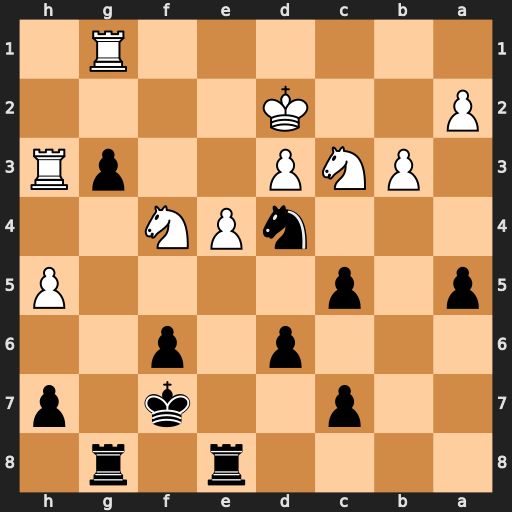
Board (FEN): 4r1r1/2p2k1p/3p1p2/p1p4P/3nPN2/1PNP2pR/P2K4/6R1
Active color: b
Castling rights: -
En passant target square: -
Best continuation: Nf3+ Ke3 Nxg1